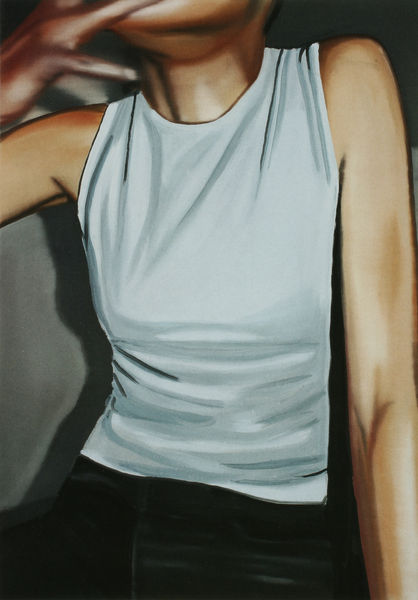
Titel: Rauch
Künstler: Eberhard Havekost
Institution: Sammlung Markus Nickel
Schlagwörter: dunkel, gemälde, hand, kopf, körper, mann, schatten, sitzen, braun, brust, finger, frau, grau, hell, hintergrund, licht, mund, schwarz, weiss, beige, malerei, hemd, hose, wand, arm, arme, falten, inkarnat, hals, hände, öl, kinn, schulter, schultern, detail, jeans, bauch, oberkörper, unterhemd, lich, brustkorb, träger, shirt, photorealismus, top, reissverschluss, blid, tanktop